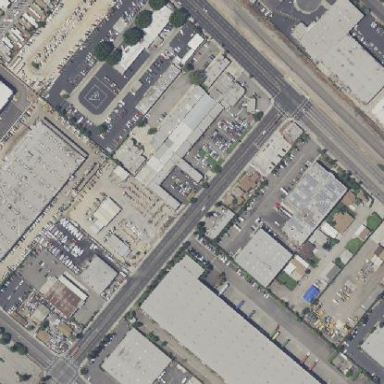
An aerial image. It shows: Industrial building.